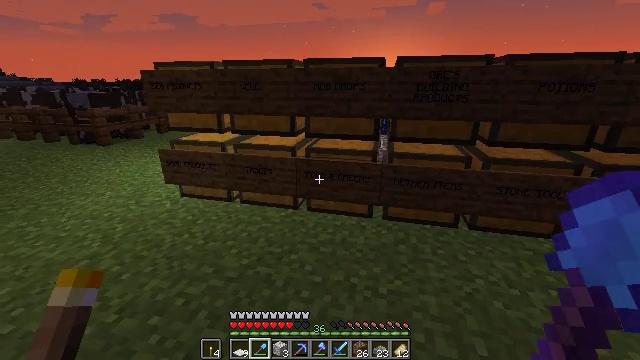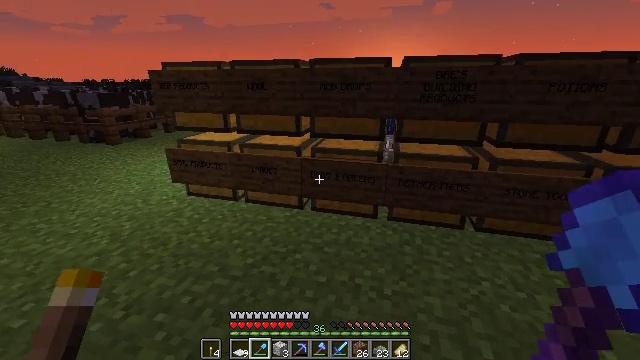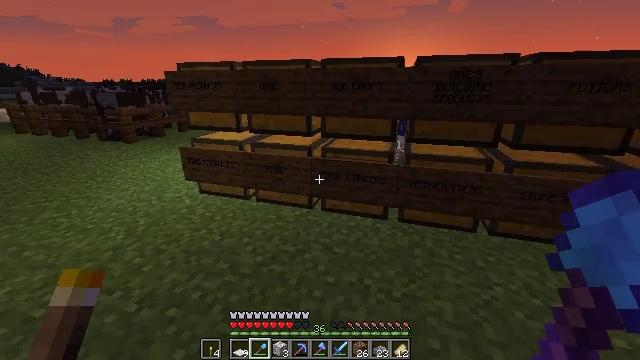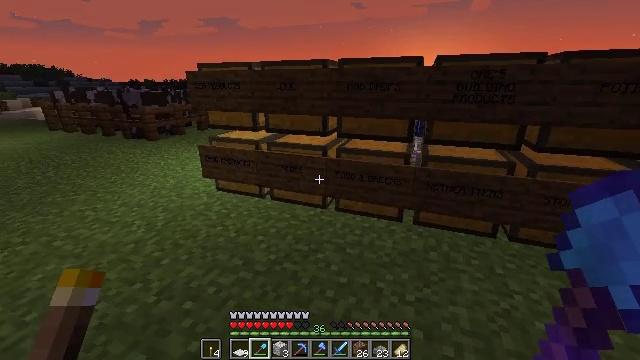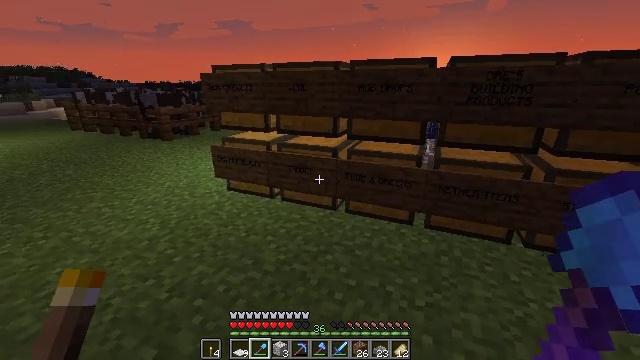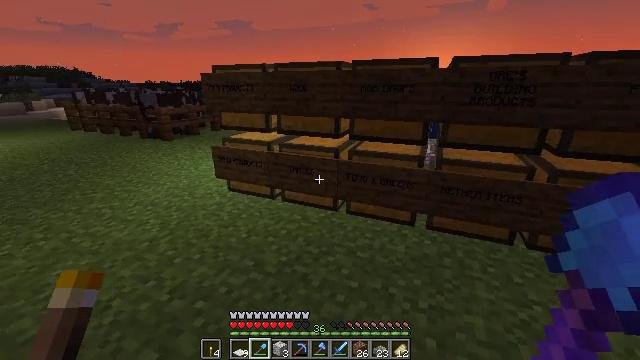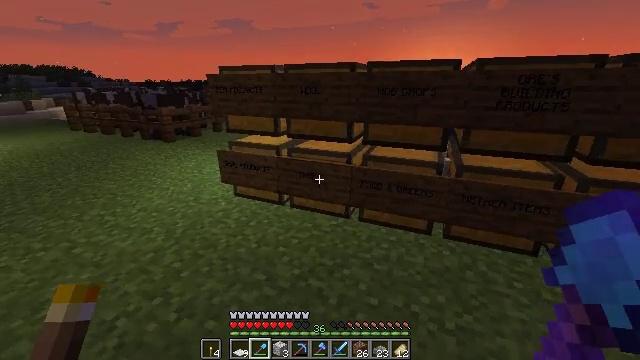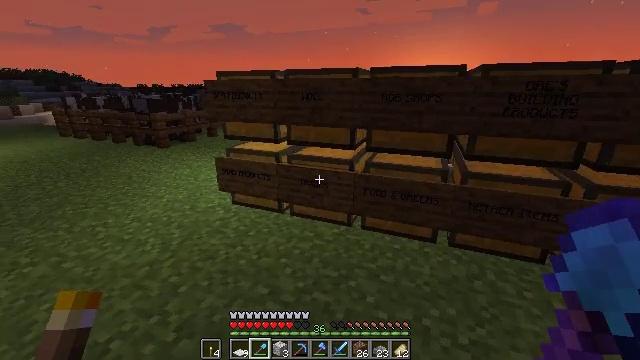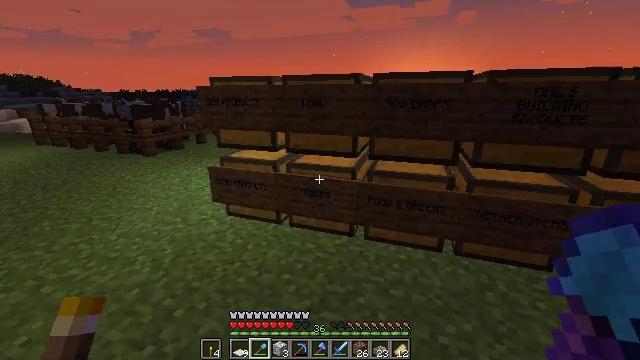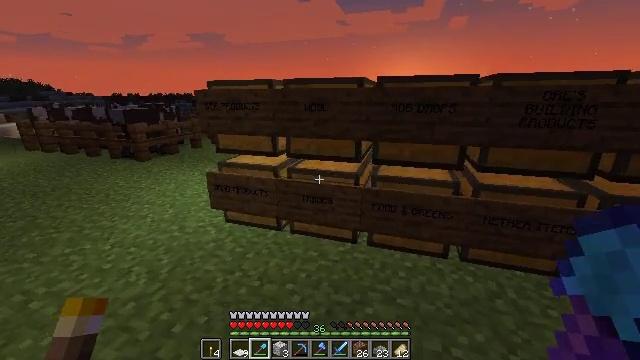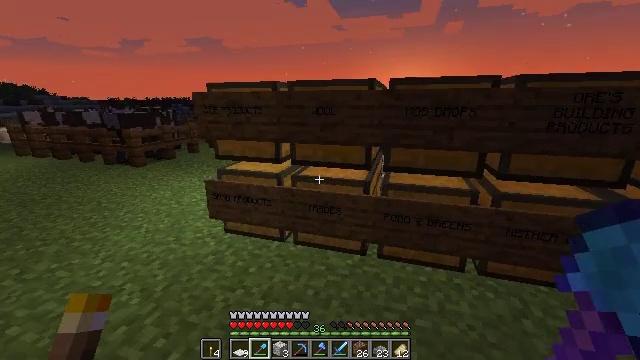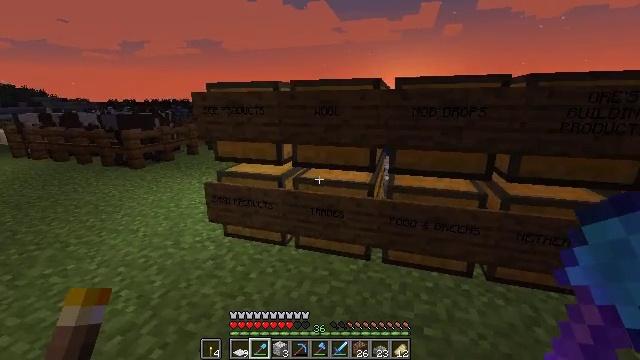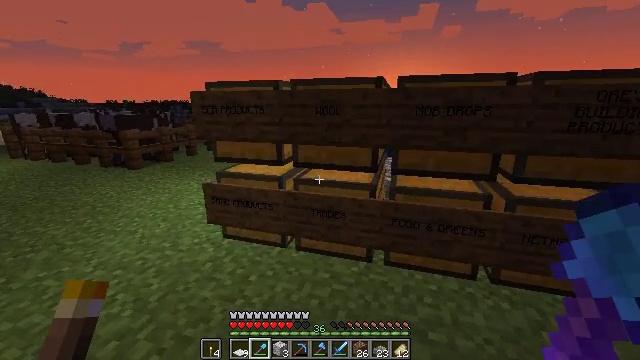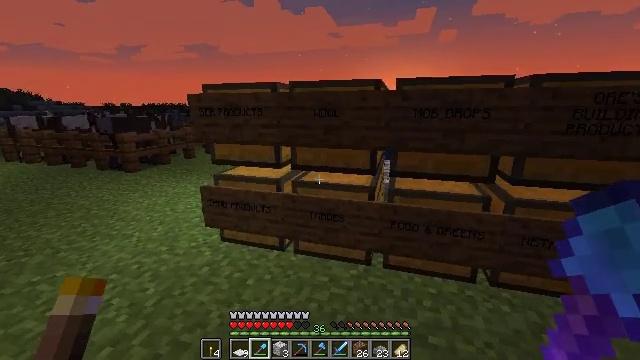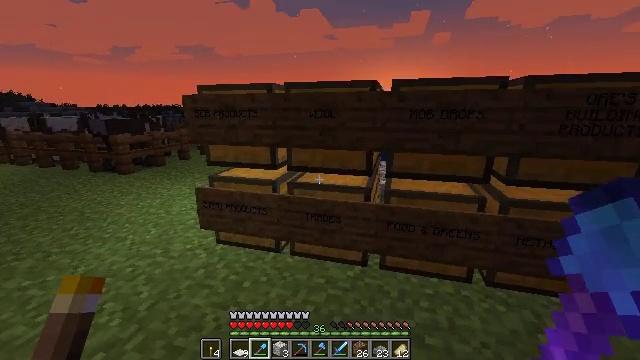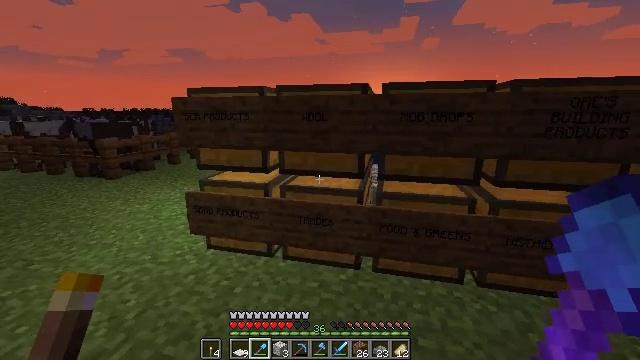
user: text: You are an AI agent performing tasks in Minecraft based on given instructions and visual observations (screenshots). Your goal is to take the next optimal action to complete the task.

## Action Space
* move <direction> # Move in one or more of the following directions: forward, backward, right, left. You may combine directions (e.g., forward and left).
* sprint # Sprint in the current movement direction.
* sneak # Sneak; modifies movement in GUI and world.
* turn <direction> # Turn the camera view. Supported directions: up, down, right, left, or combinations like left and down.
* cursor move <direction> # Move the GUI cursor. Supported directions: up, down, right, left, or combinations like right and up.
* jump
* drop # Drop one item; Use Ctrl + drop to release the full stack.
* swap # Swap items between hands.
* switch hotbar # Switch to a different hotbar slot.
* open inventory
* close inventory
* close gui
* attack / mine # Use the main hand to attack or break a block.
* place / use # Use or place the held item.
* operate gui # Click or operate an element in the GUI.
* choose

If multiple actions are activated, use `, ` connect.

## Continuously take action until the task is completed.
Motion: motion action
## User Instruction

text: Remove a stone shovel from the inventory.
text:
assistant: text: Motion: turn left
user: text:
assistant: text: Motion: turn left
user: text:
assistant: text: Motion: turn left
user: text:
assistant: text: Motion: turn left
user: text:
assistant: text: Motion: move forward and move left
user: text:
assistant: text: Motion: move forward and move left
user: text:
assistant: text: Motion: move forward and move left, turn right
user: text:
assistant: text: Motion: move forward and move left, turn right and up
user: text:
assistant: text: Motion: move forward, turn right
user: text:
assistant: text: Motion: no_op
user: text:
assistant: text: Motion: no_op
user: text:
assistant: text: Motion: no_op
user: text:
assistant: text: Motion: no_op
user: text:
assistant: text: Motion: no_op
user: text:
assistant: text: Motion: turn right
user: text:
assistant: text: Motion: turn right
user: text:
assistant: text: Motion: turn right
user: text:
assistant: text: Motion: turn right
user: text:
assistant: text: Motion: no_op
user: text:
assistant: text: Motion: no_op
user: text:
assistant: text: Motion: no_op
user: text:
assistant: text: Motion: no_op
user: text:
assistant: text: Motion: move right
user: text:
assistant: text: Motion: move right, turn right
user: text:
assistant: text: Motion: move right
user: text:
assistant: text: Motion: move right
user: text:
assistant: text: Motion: move right
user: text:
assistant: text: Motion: no_op
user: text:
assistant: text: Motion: no_op
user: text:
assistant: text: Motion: no_op